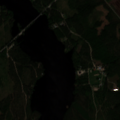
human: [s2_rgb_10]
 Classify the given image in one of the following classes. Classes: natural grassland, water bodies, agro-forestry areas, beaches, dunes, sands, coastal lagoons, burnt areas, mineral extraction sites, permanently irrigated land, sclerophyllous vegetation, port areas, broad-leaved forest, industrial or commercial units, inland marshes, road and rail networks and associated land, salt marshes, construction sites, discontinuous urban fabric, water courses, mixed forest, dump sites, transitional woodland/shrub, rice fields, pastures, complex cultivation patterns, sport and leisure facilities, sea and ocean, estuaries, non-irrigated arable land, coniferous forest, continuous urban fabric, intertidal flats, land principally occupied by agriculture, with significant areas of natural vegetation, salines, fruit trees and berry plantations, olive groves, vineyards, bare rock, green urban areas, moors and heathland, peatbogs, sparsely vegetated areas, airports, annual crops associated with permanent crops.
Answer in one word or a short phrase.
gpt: coniferous forest, mixed forest, transitional woodland/shrub, water courses